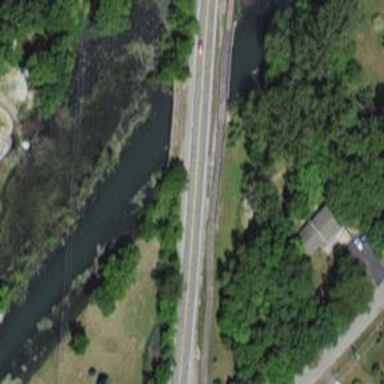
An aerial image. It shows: Cycleway bridge with asphalt surface.